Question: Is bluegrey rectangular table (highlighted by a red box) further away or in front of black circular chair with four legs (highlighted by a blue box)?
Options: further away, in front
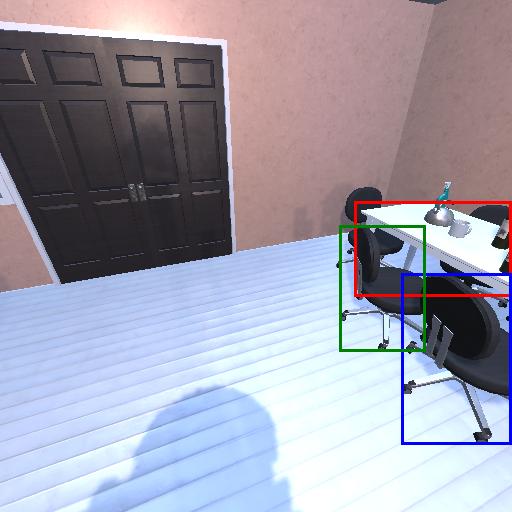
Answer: further away